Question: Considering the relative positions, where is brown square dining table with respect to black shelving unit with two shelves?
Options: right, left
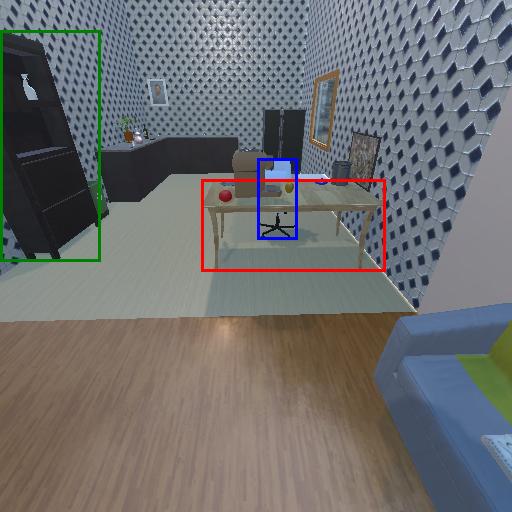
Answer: right